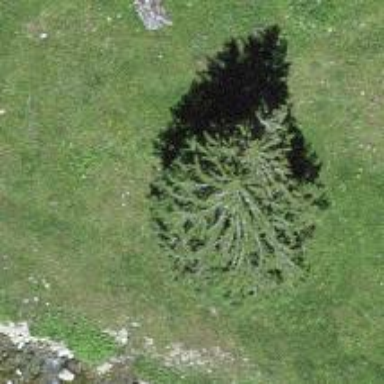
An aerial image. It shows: Needle-leaved tree in natural setting.